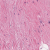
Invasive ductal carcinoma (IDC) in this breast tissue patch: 0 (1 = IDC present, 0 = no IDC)